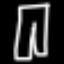
Label: pants